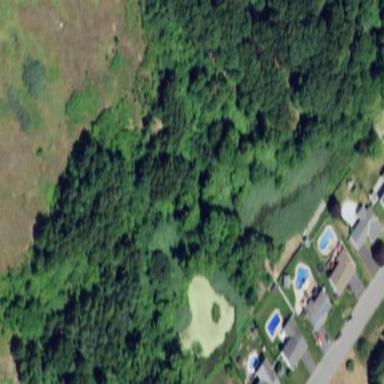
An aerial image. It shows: Wetland area.